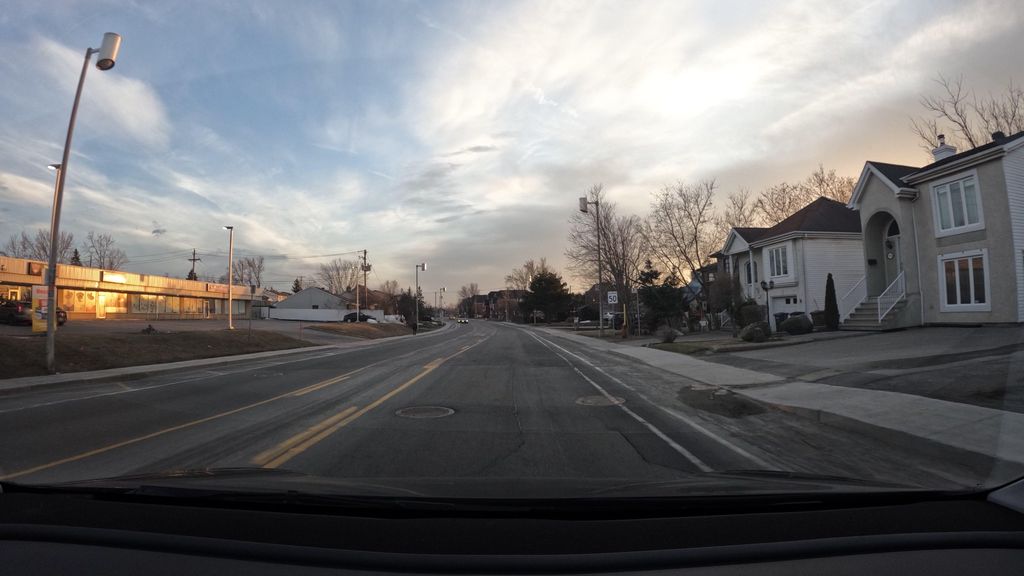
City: montreal